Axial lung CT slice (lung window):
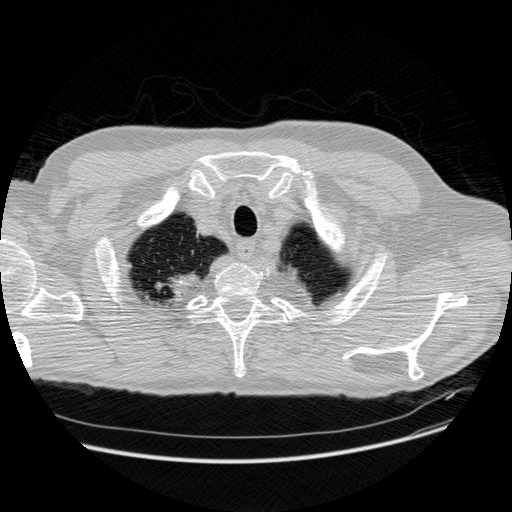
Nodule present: no